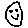
Label: smiley face